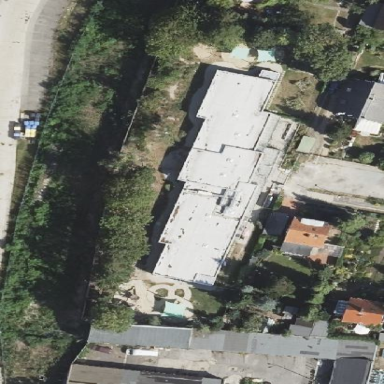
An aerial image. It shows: Kindergarten building.